Question: I was trying to install some extra packages I got from <URL> to my Python IDE. I never used this kind of extension '.whl'. I also read an article with some possible solutions, but nothing works. I followed this:
I just used the following which was quite simple:
> First open a console and use 'pip' to install 'wheel''''
pip install wheel
'''
then 'cd' to where you've downloaded your file like 'some-package.whl'
and use'''
pip install some-package.whl
'''
But the only thing I got was:

Any idea what I should do?
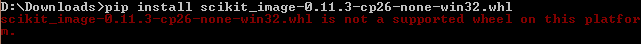
Answer: Hah, I just figured out that a number in the name of the wheel file refers to the Python version I'm trying to add a package. So the only thing I had to do was change 'scikit_image-0.11.3-cp**34**-none-win_amd64.whl' to 'scikit_image-0.11.3-cp**27**-none-win_amd64.whl'.
Thanks for the help!
See ya!